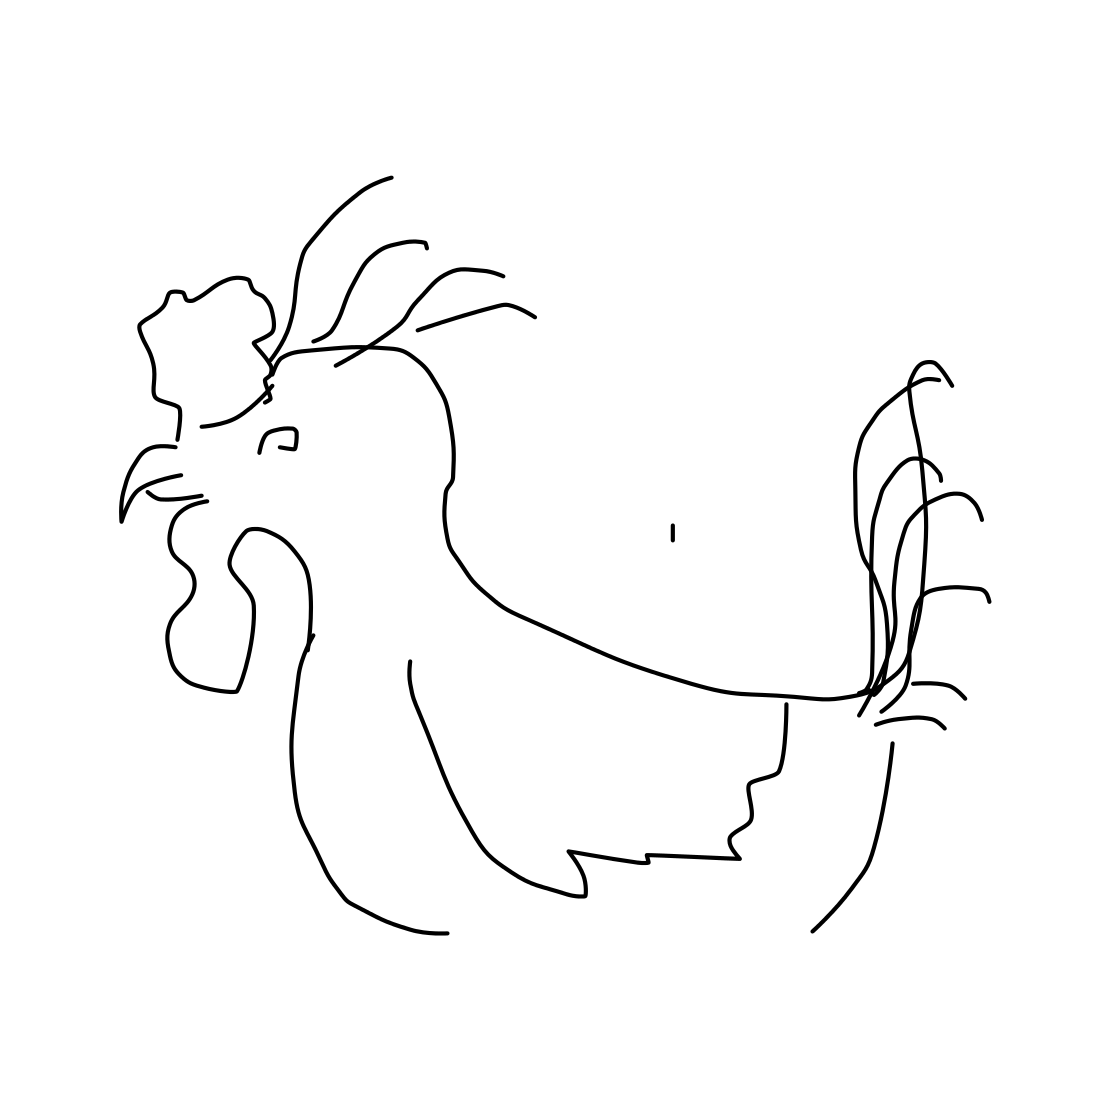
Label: rooster